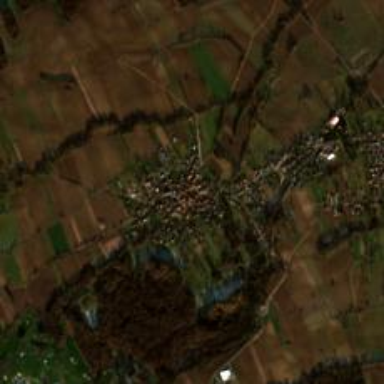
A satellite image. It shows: Village area.